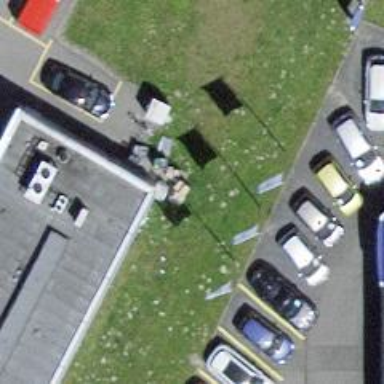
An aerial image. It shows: Recycling container at amenity designated for recycling.